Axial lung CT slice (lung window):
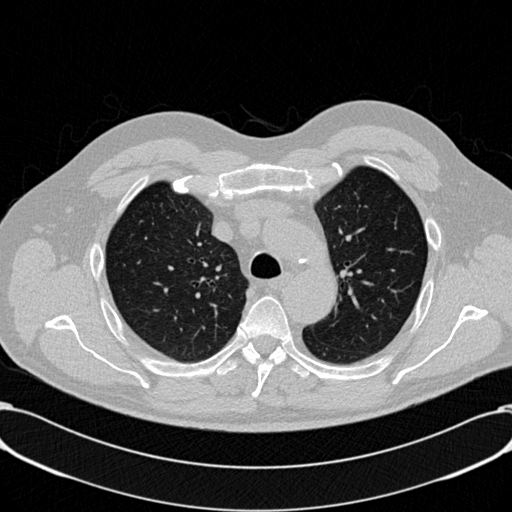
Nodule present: no